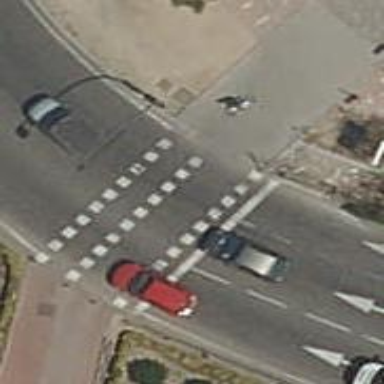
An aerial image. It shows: Road with traffic signals.